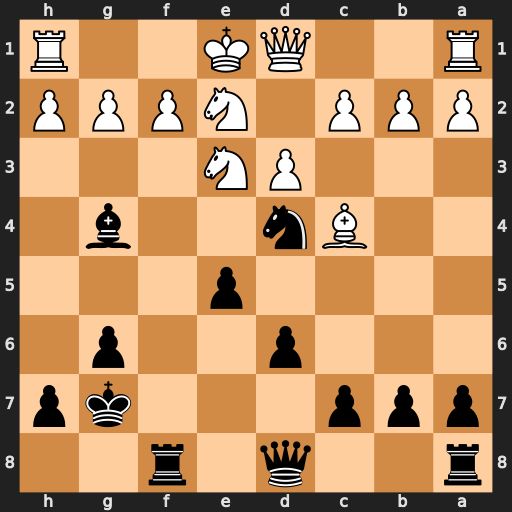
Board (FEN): r2q1r2/ppp3kp/3p2p1/4p3/2Bn2b1/3PN3/PPP1NPPP/R2QK2R
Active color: b
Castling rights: KQ
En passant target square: -
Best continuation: Bxe2 Qxe2 Nxe2